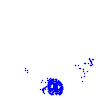
Particle: proton